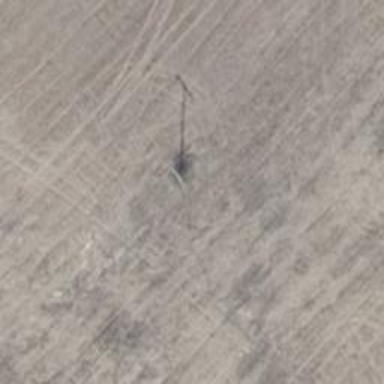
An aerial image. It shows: Minor power line.